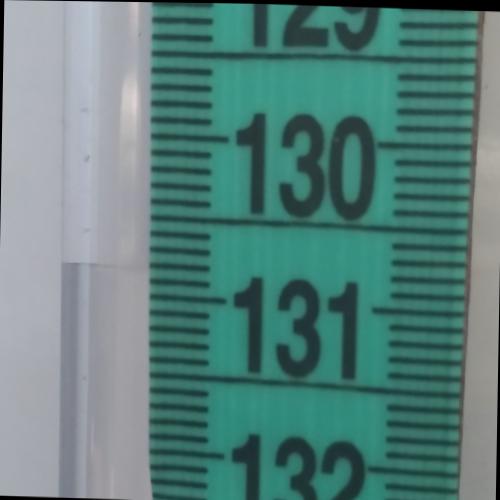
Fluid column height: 130.8 cm